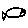
Label: fish